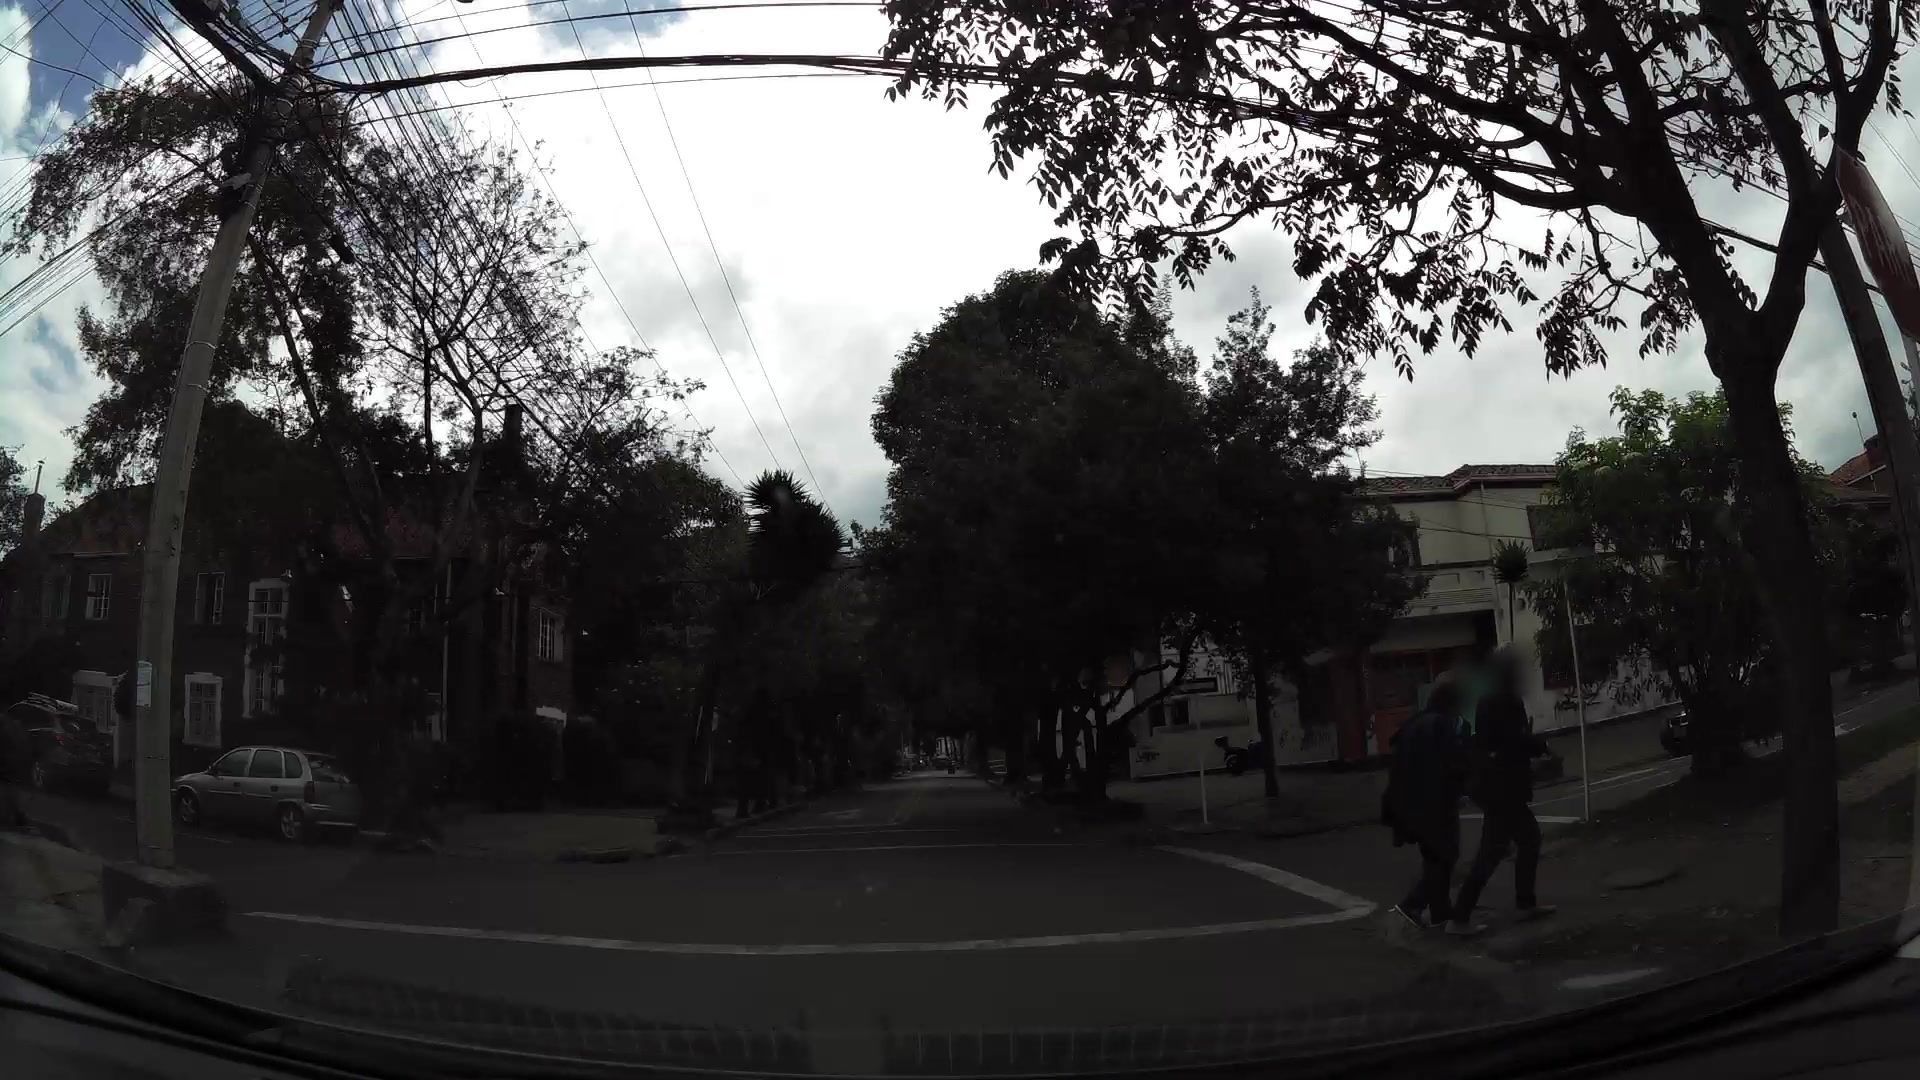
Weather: cloudy
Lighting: day
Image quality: slightly poor
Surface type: driving surface
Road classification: residential
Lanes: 2
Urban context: urban centre
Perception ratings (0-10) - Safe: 4.69, Lively: 8.28, Beautiful: 5.09, Boring: 2.38, Depressing: 5.64, Wealthy: 2.08